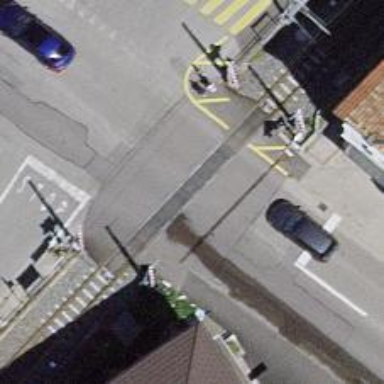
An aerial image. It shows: Level crossing with double half barrier.